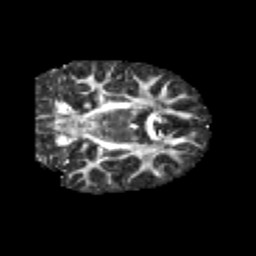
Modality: FA
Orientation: coronal
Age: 10
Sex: female
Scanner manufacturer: siemens
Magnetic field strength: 3 T
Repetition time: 3.8 s
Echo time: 0.07 s